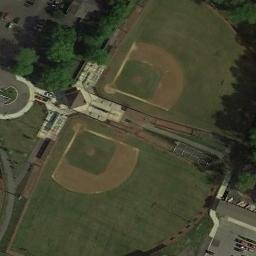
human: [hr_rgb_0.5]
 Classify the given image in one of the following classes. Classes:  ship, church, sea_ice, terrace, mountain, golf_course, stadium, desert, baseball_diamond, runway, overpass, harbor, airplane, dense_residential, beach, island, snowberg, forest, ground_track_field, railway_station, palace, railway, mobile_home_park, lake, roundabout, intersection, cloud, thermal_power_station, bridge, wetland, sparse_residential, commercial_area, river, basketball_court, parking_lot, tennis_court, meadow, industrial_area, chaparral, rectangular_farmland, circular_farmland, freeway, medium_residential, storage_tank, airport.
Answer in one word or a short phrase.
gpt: baseball_diamond